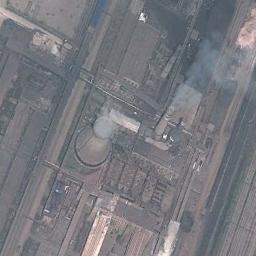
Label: thermal_power_station